七年级 · 度量几何学
如图, 已知四个有理数 $m, n, p, q$ 在一条缺失了原点和刻度的数轴上对应的点分别为 $M$, $N, P, Q$, 且 $m$ 与 $p$ 是相反数, 则在 $m, n, p, q$ 四个有理数中, 绝对值最小的一个是

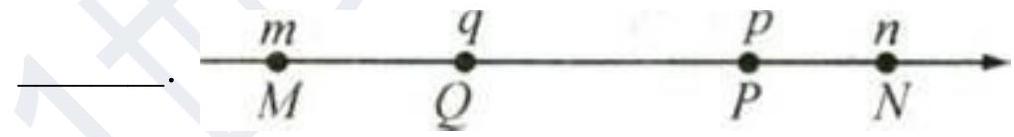
答案: $
解析:

【分析】

此题考查了有理数大小比较, 数轴, 以及绝对值, 熟练掌握各自的性质是解本题的关键. 根据题
意可知 $m$ 与 $p$ 为相反数, 且中点为坐标原点, 即可找出绝对值最小的数.

【解答】

解：绝对值最小的数是 $q$,

故答案为 $q$.